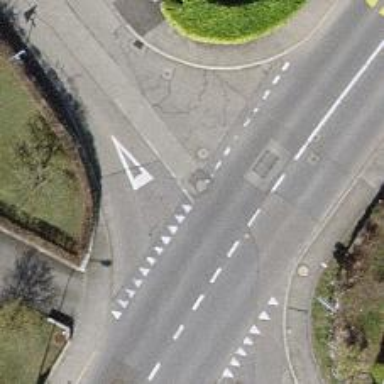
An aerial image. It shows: Road with "give way" sign.